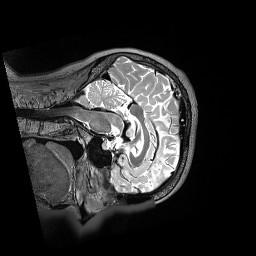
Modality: T2w
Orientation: sagittal
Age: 63
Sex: male